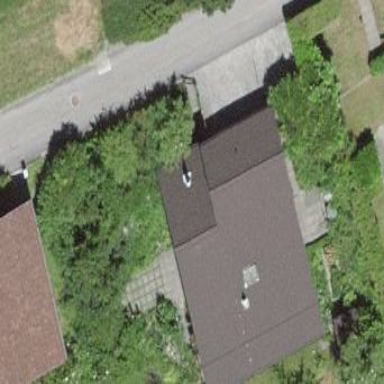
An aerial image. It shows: Residential building.